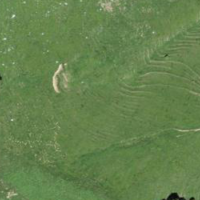
EUNIS habitat code: 23
Species observed at this site:
Arnica montana